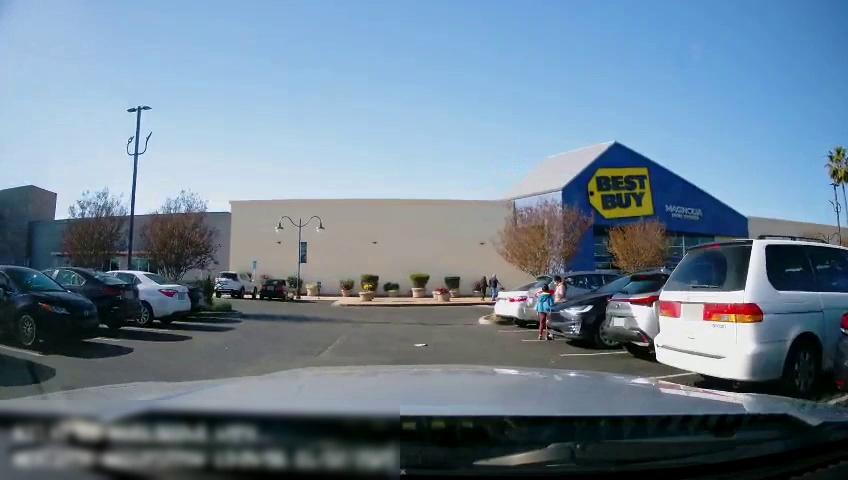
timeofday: Day
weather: Sunny
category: Drivable Space
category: Vehicles | Car
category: Vehicles | SUV
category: Pedestrians
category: Pedestrians
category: Pedestrians
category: Pedestrians
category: Vehicles | Car
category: Vehicles | SUV
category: Vehicles | Van
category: Vehicles | Car
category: Vehicles | Car
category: Vehicles | Car
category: Vehicles | Car
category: Vehicles | Car
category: Vehicles | SUV
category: Vehicles | Car